Interaction volume radius: 5 \u00c5
Interaction volume height: 10 \u00c5
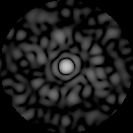
Disorder parameter: 0.8188